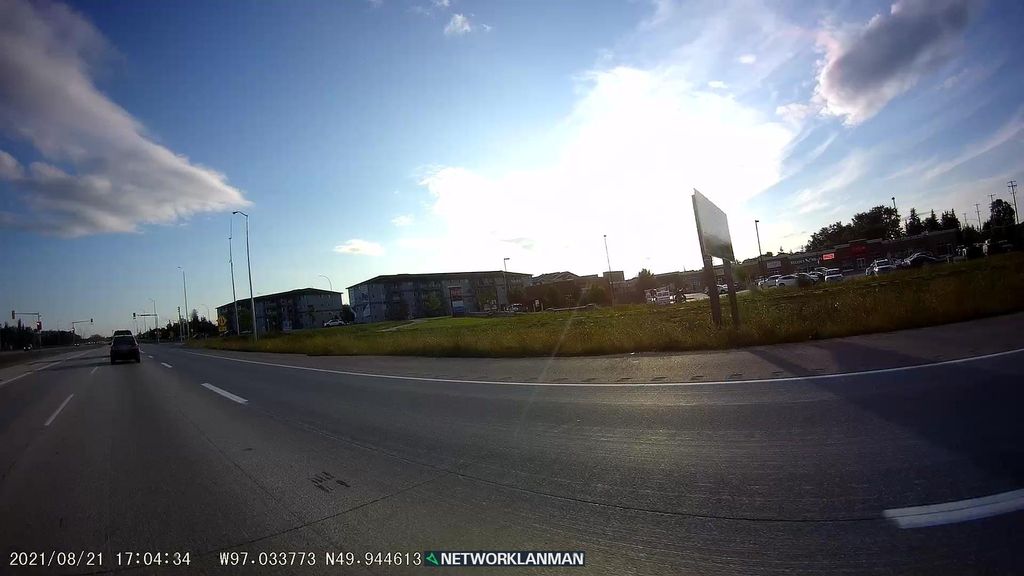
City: winnipeg